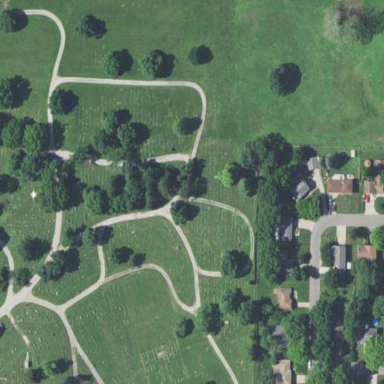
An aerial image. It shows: Cemetery.